Field crop: tomato
Growth stage: 2
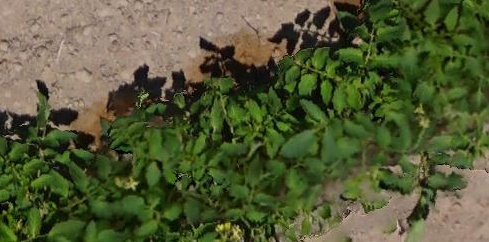
Species: tomato